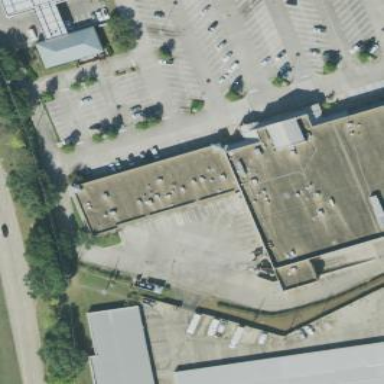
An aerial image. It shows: Retail building.